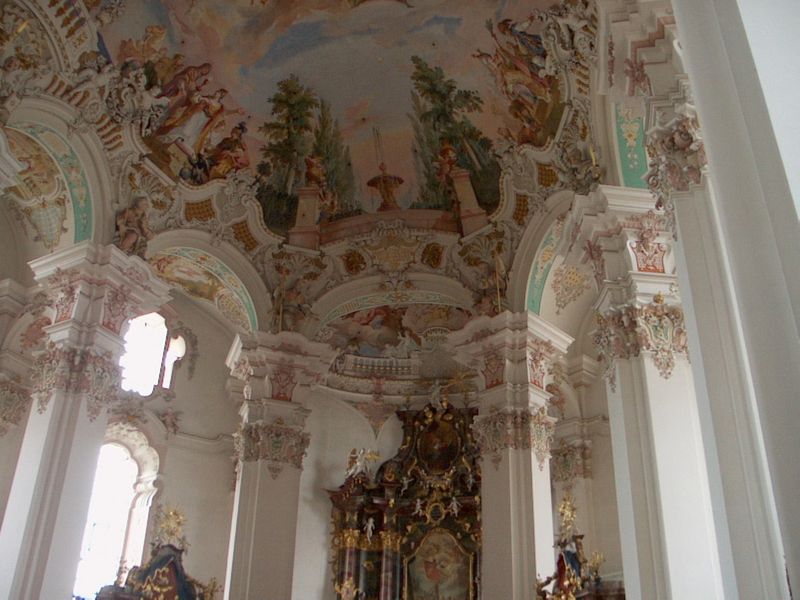
Titel: Steinhausen, Unserer lieben Frau, Pfarrkirche St. Peter und Paul
Künstler: Dominikus Zimmermann
Standort: Steinhausen, Unserer lieben Frau, Pfarrkirche St. Peter und Paul (EU - D - BW)
Schlagwörter: baum, blau, dunkel, weiß, bäume, gelb, grün, menschen, bunt, fenster, hell, säulen, rot, barock, bild, kirche, gold, decke, rosa, saal, kuppel, verzierung, stuck, gewölbe, eckig, altar, verziert, schnörkel, romanik, fresko, kitschig, deckengewölbe